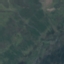
Land use / land cover: HerbaceousVegetation